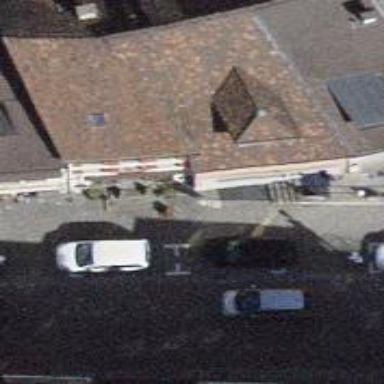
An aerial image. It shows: Restaurant.